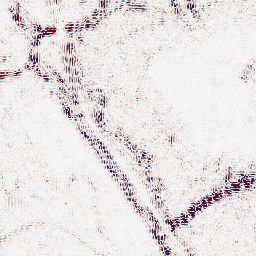
Category: wavelet
Decomposition family: wavelet_reverse_biorthogonal
Decomposition parameters: wavelet: rbio2.4
level: 2
Upsampling method: linear_exact
Upsampling parameters: scale: 4
Upsampling scale: 4